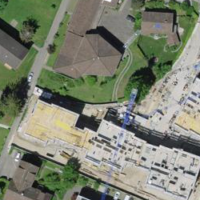
EUNIS habitat code: 55
Species observed at this site:
Fragaria vesca